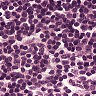
Metastatic tissue present: no